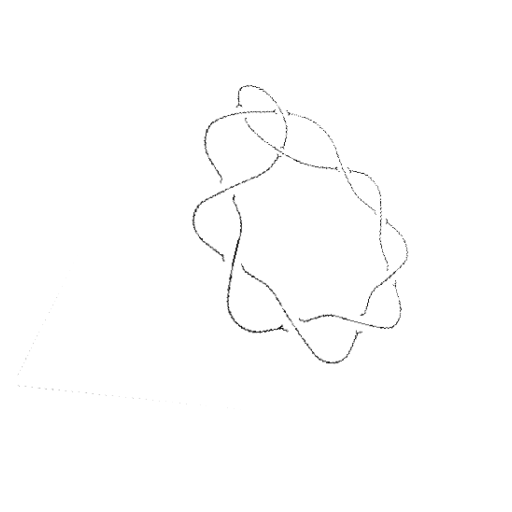
Crossing number: 10